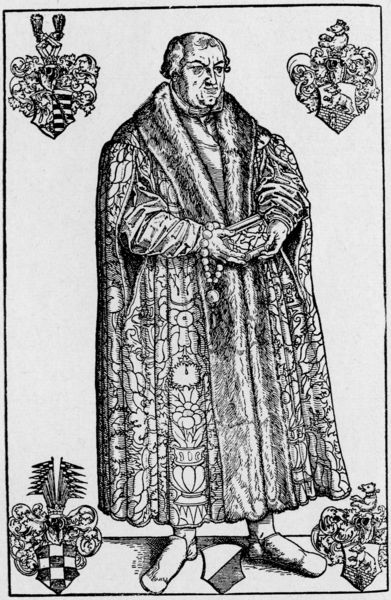
Titel: Bildnis von Georg Herzog von Anhalt
Künstler: Lucas d.J. Cranach
Institution: (Seriendruck)
Schlagwörter: feder, fuß, kopf, mann, umhang, weiß, blumen, frisur, grau, kleid, schmuck, schwarz, stirn, zeichnung, tiere, muster, ornament, rock, alt, arme, bibel, federn, kragen, mensch, pelz, rahmen, stehen, ärmel, bildnis, hände, portrait, porträt, kirche, gewand, haare, mantel, reich, stehend, fell, füße, holzschnitt, papier, schuhe, kette, mauer, grafik, graphik, weis, rand, hohe, hands, kaiser, könig, white, black, dick, hair, robe, streng, glatze, ornamente, streifen, flowers, gown, socken, edel, vier, karos, fugen, buch, druck, radierung, stich, seite, kittel, helm, herrscher, brokat, fürst, wappen, karte, helme, armband, pelzkragen, pelzmantel, man, mittelalter, priester, mönch, luther, feet, helmet, herz, kluft, löwe, edelmann, drawing, schatulle, kupferstich, rosenkranz, bär, coat, fur, animals, kästchen, jacket, necklace, bayer, kostbar, insignien, flags, einblattdruck, bald, shoes, box, prächtig, tudor, coat of arms, crest, sachsen, shield, book, pearls, martin luther, embleme, schaube, doofi, theologe, lucas, luter, schatule, bible, brauereibesitzer, pels, ratsherr, füsste, jewelry, clergy, chridten, incense, game, socks, kranach, midieval, stupid, rosary, card, mideval, shields, proper, 4 wappen, voer, heraldry, nacklace, peals